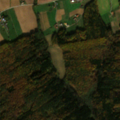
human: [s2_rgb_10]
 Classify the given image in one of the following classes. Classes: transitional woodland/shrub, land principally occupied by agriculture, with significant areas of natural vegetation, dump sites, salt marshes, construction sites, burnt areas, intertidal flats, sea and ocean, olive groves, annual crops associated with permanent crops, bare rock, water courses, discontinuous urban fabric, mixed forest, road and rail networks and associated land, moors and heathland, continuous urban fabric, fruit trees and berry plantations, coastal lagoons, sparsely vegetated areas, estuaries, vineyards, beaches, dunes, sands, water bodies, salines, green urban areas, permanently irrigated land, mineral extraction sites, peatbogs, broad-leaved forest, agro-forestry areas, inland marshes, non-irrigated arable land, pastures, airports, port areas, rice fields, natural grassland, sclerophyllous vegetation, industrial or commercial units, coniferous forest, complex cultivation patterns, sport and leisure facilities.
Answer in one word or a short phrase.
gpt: non-irrigated arable land, broad-leaved forest, mixed forest